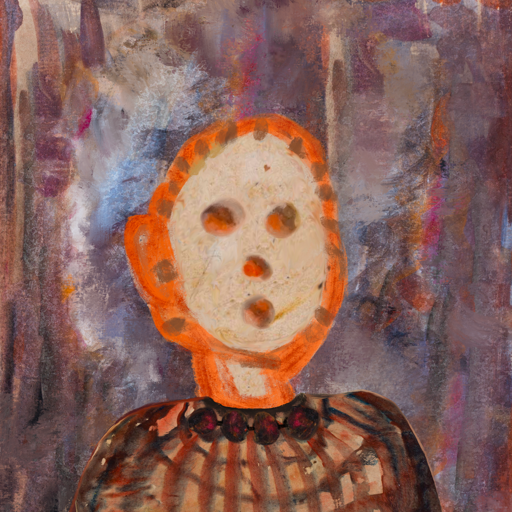
Background: Hypocrite, Head And Neck Front: Rupkatha, Face Front: Rupkatha, Bust: Orphan, Hair Front: Blank, Head Accessory: Blank, Second Necklace: Blank, Necklace: Mosgoul, Baby: Blank